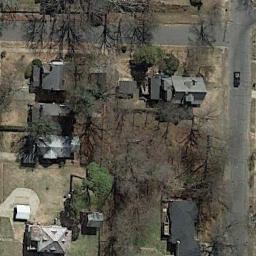
Label: residential